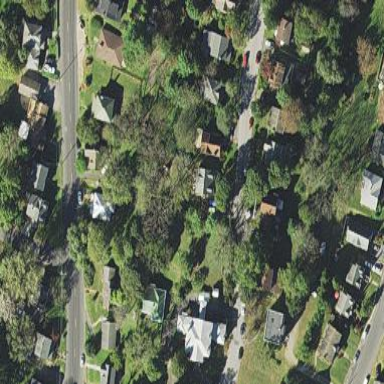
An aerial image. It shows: Residential neighbourhood.